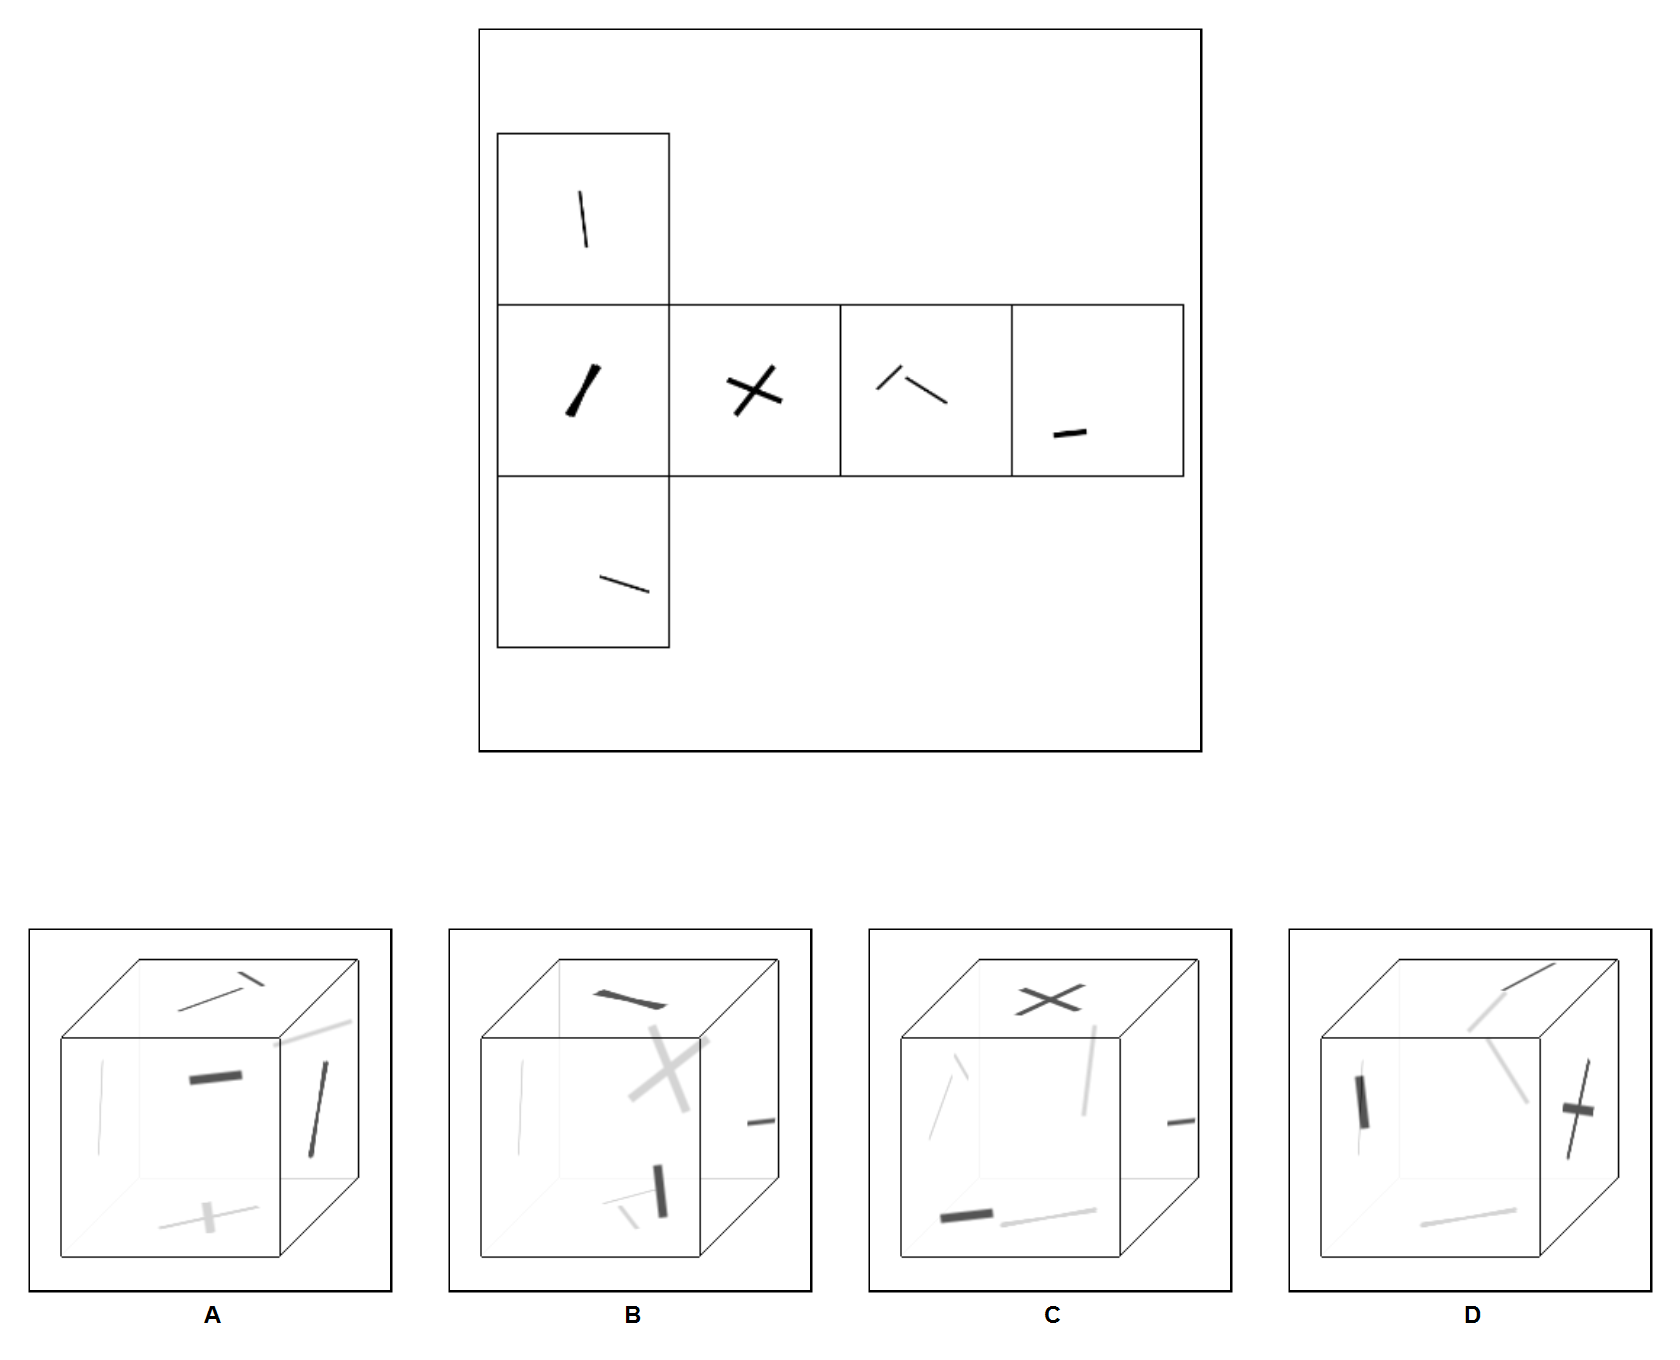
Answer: B